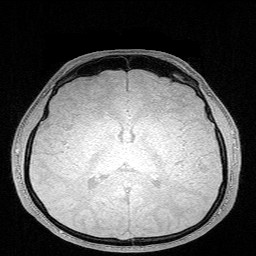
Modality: FLASH
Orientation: coronal
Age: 29
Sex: male